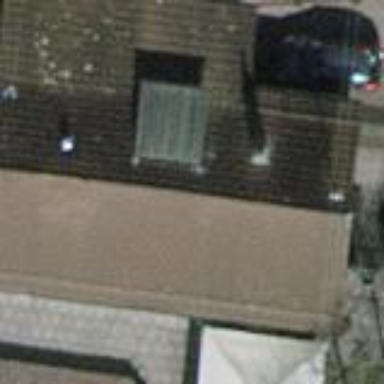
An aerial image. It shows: Building with tile roof.